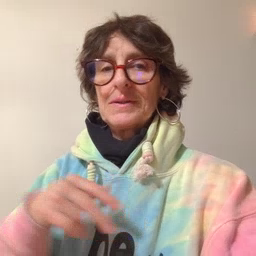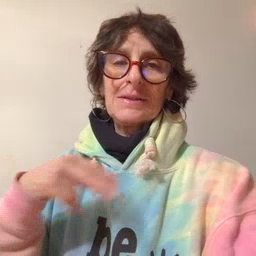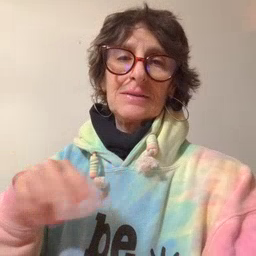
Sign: dance